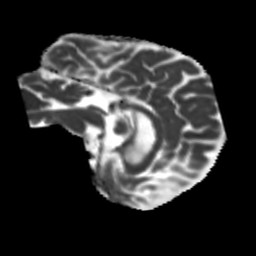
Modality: MD
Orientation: sagittal
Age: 58
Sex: female
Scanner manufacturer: siemens
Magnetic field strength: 3 T
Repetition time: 5.25 s
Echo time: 0.08 s